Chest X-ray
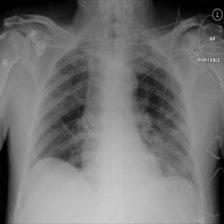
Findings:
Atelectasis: negative
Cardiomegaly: negative
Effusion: negative
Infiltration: negative
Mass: negative
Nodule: negative
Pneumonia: negative
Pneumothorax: negative
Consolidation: positive
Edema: negative
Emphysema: negative
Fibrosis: negative
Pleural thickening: negative
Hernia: negative